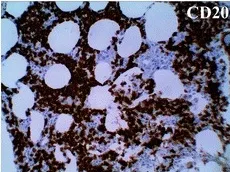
B; CD20 immunohistochemistry highlights marked involvement of the bone marrow by abnormal B-cells.
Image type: pathology (immunostaining)